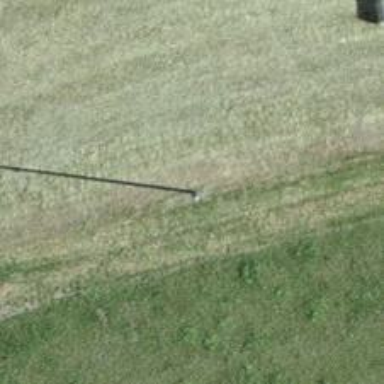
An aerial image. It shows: Power pole.